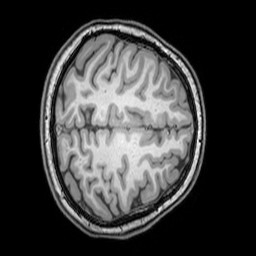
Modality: T1w
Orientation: axial
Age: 21
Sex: female
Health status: healthy
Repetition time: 0.081 s
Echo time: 0.037 s